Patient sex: F
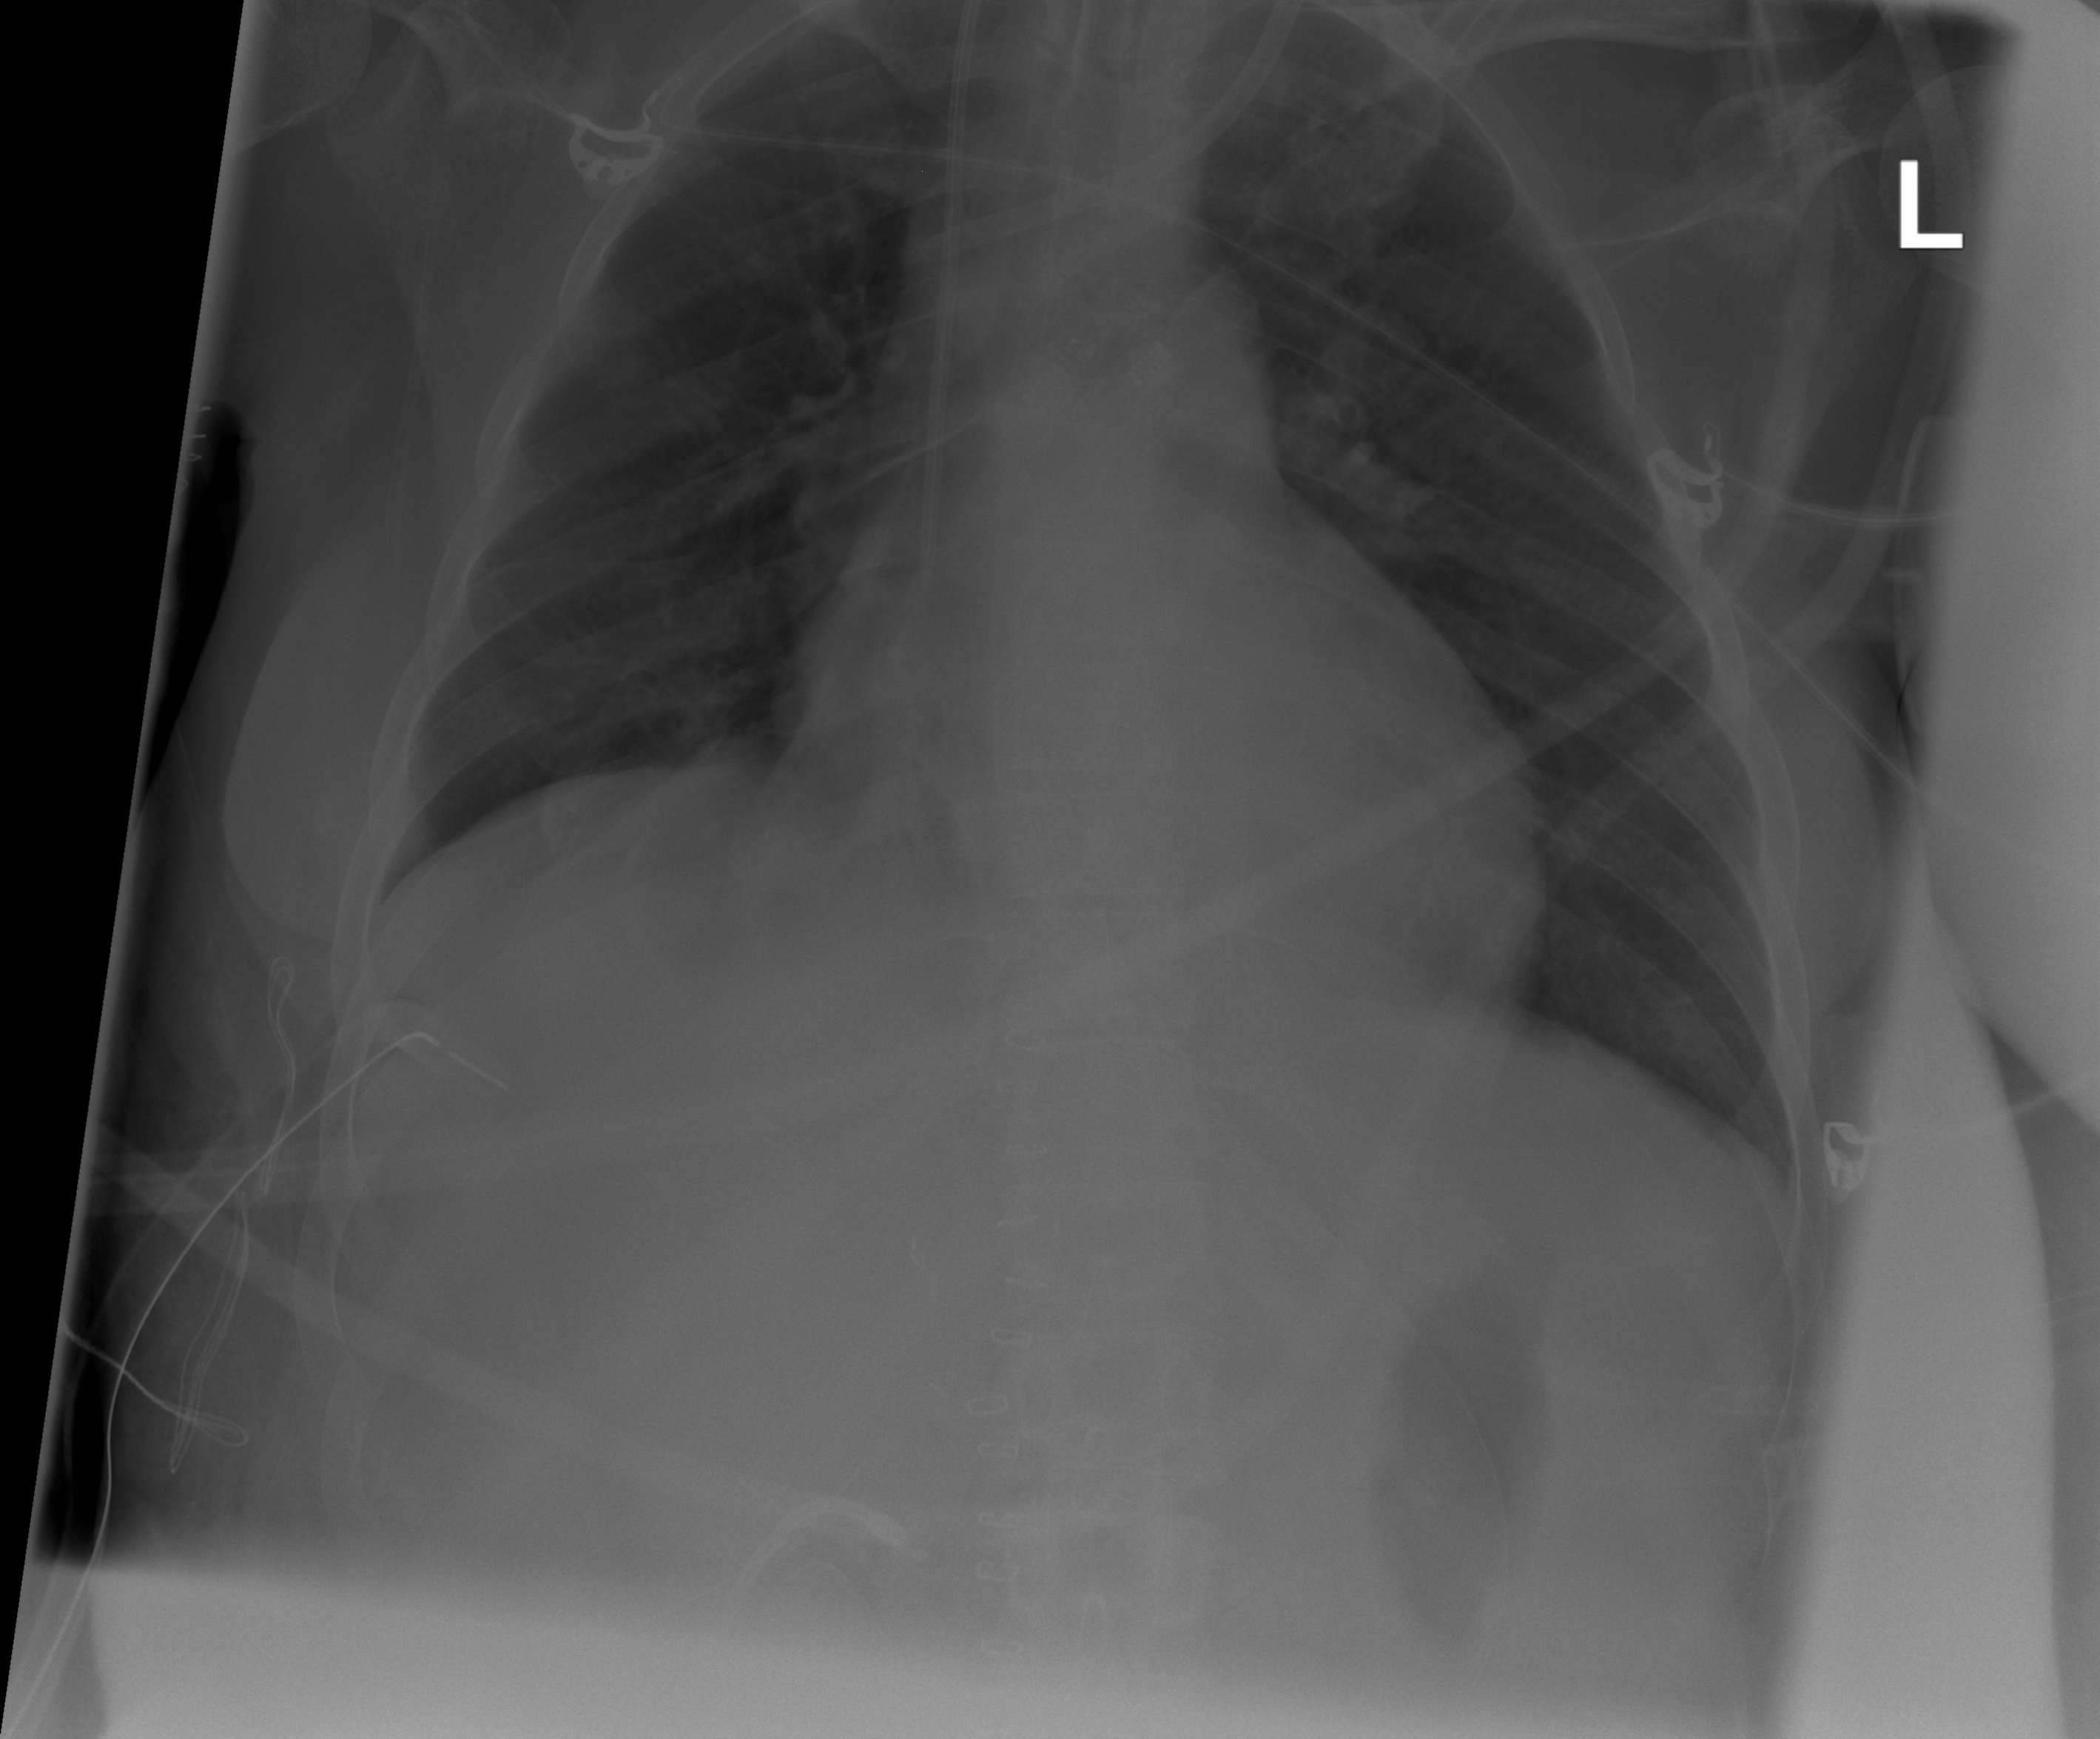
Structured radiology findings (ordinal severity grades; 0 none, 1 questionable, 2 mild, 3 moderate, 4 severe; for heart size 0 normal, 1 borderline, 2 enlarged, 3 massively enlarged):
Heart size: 2
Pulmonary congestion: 0
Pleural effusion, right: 0
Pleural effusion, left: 0
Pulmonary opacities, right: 0
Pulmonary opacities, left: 0
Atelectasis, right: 2
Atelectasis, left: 0